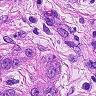
Metastatic tissue present: yes